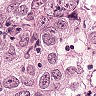
Metastatic tissue present: yes